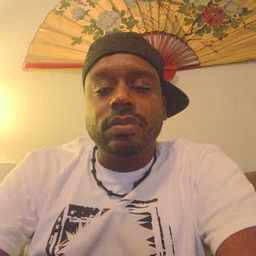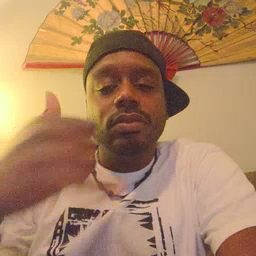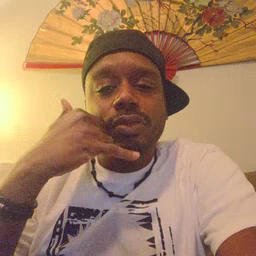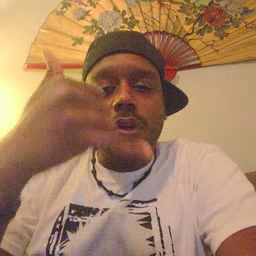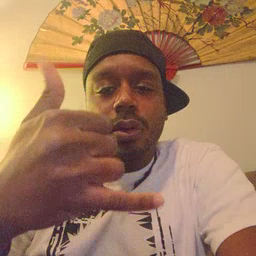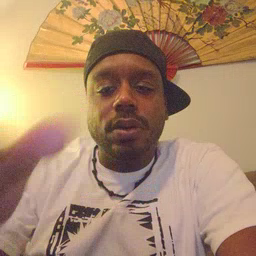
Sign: callonphone